Aerial crown-view tile of a tropical tree (Barro Colorado Island, Panama), acquired 20250915:
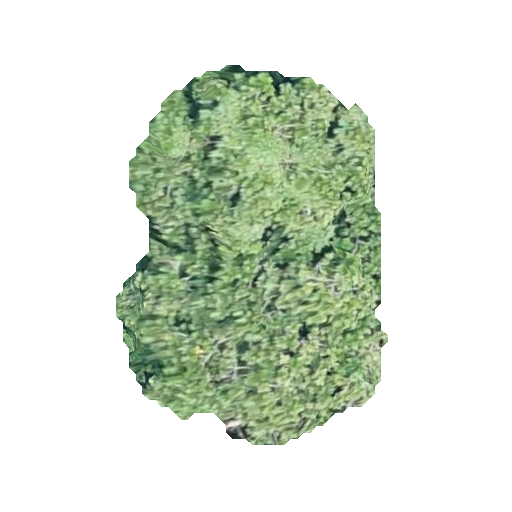
Species: Anacardium excelsum
GBIF accepted scientific name: Anacardium excelsum
Crown area: 115.481 m²